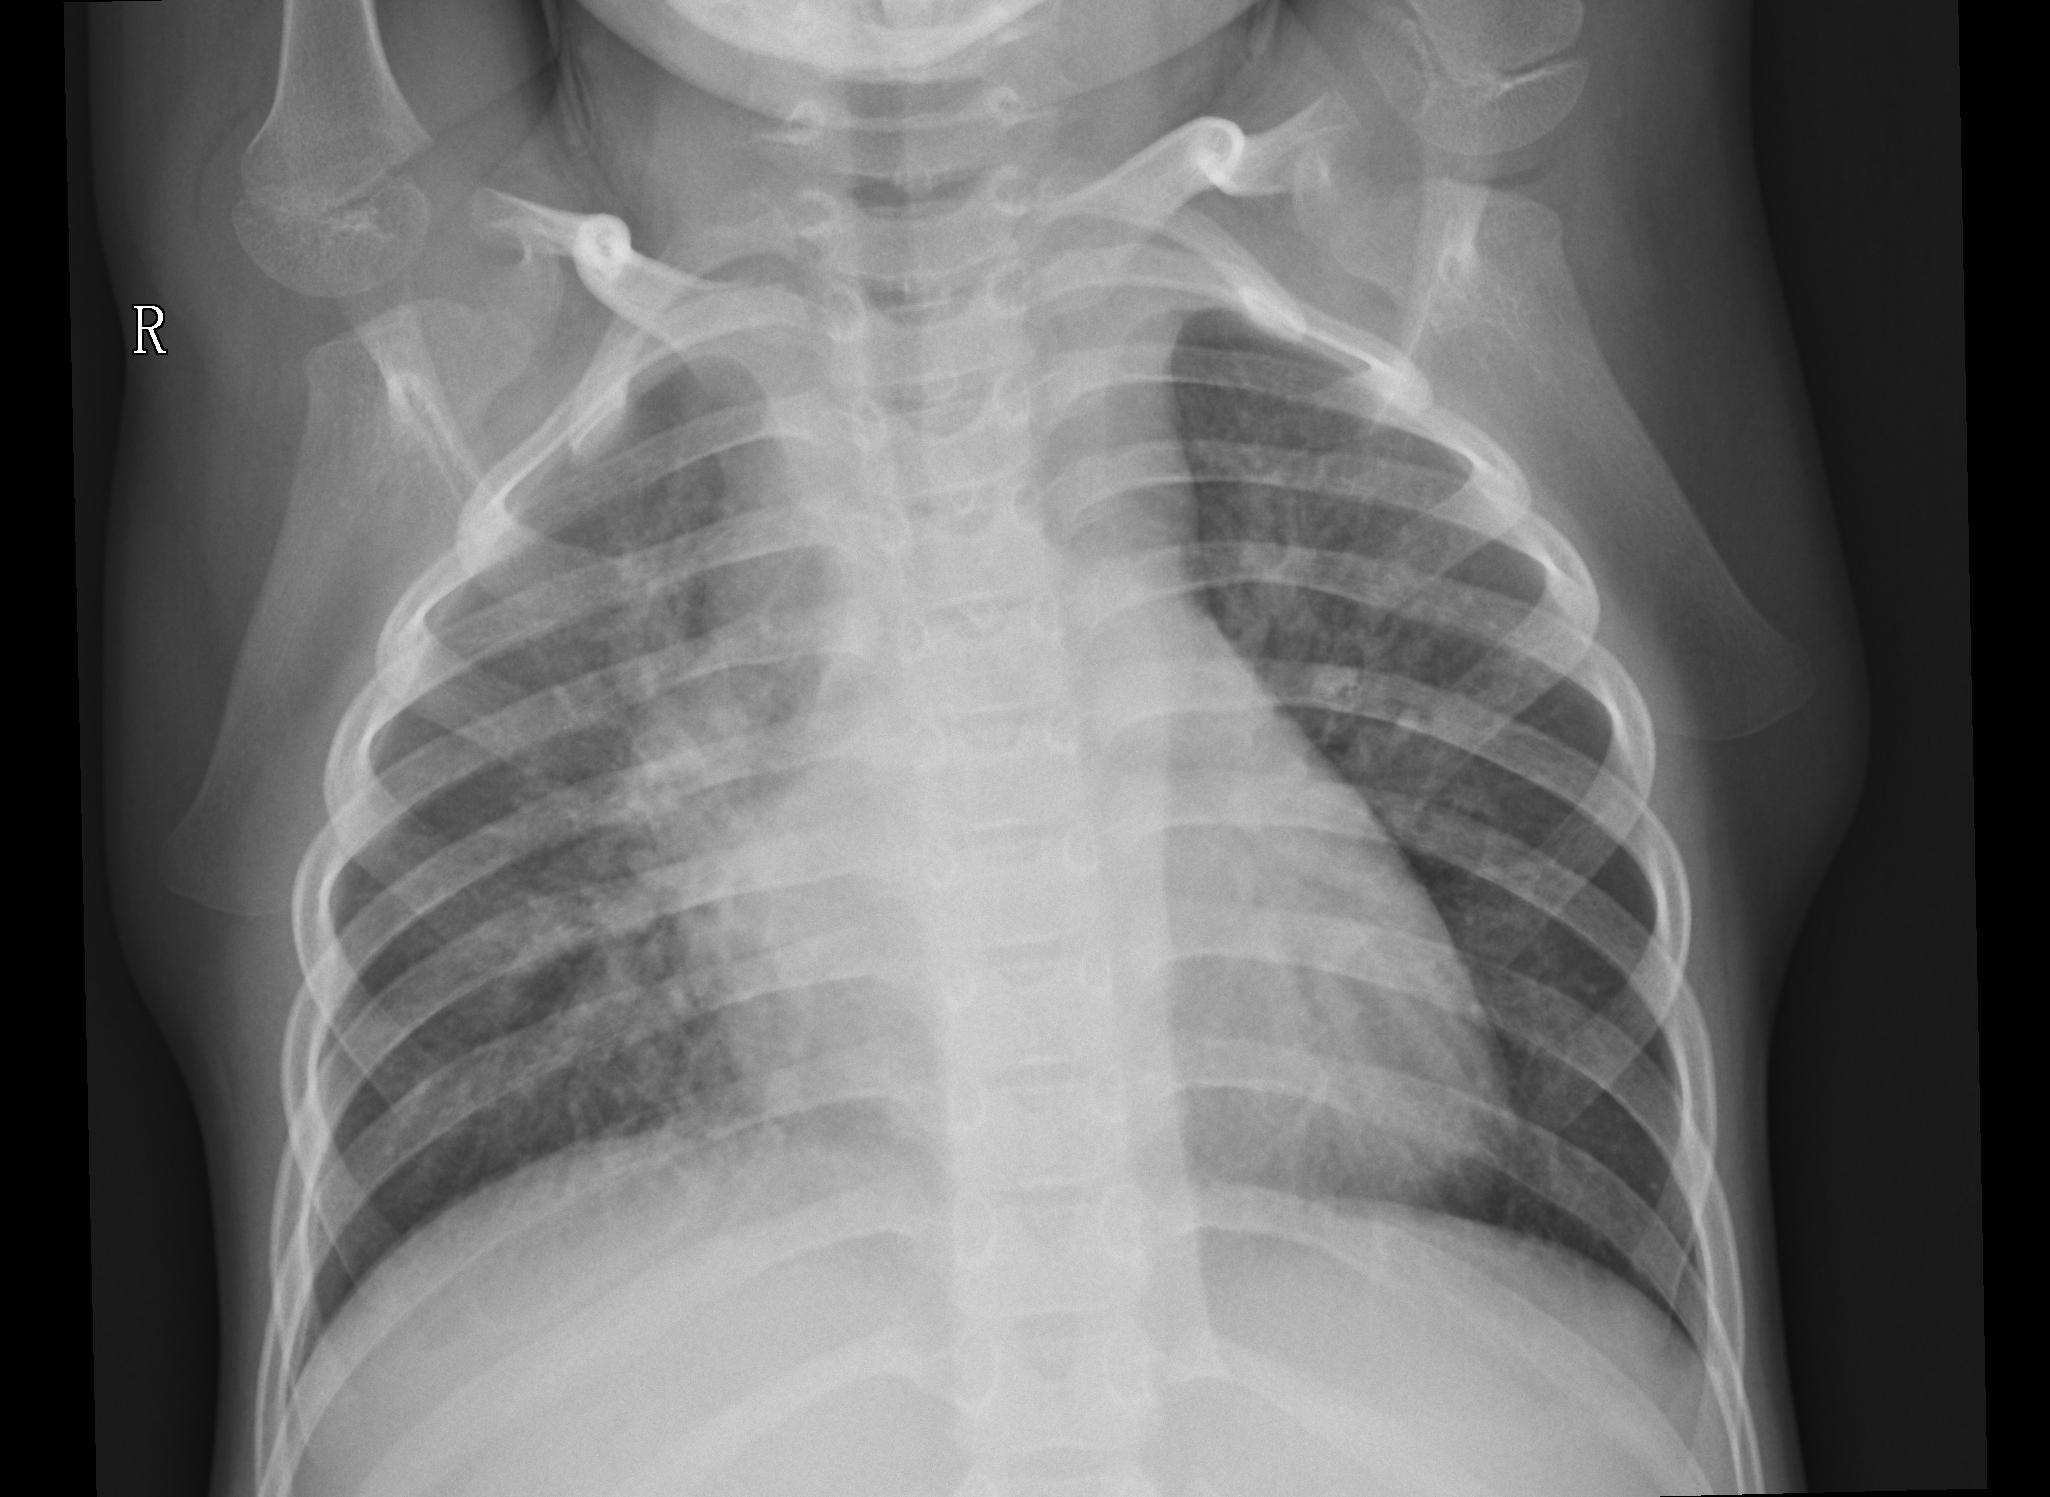
Diagnosis: PNEUMONIA